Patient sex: F
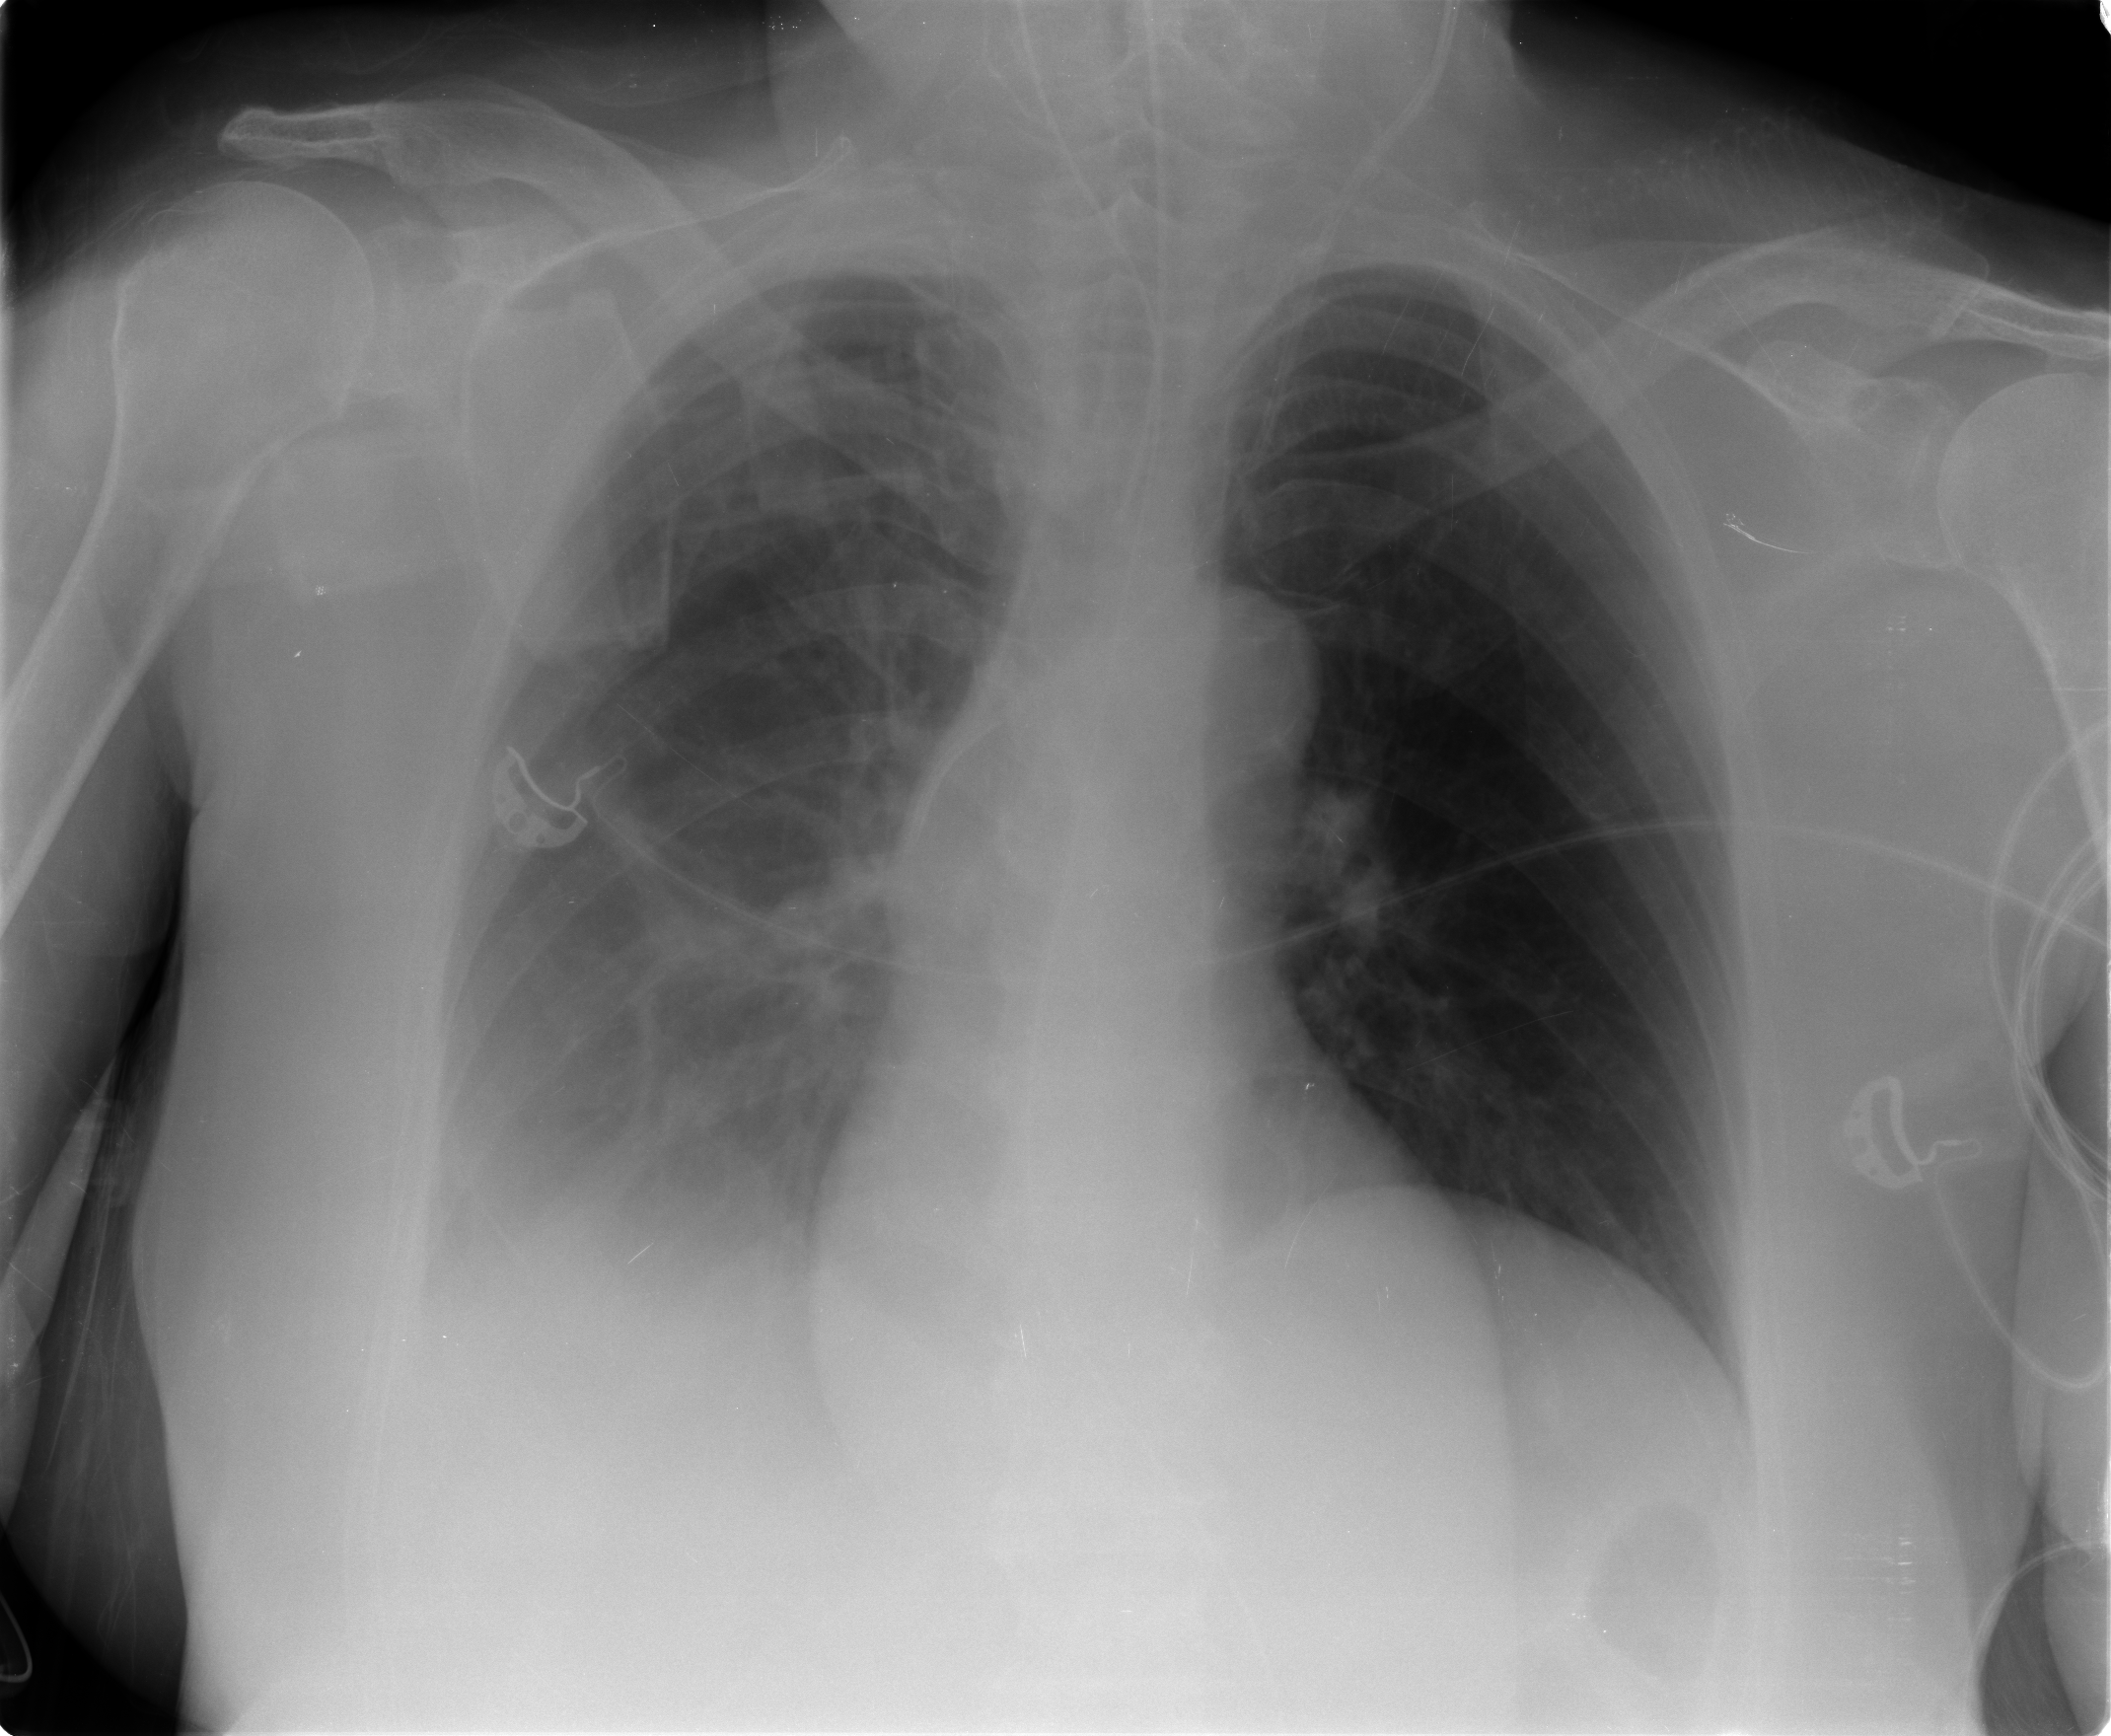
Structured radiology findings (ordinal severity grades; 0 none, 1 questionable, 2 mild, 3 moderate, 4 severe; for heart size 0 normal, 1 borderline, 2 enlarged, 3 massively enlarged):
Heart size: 0
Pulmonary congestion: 0
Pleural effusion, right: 2
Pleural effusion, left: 0
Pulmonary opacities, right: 0
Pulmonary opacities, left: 0
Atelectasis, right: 2
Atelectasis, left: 0